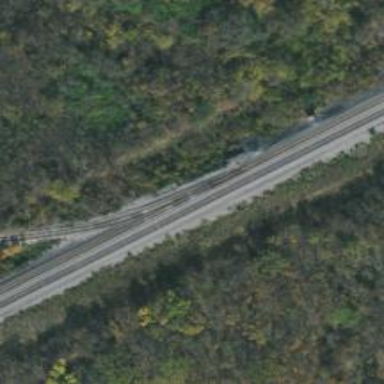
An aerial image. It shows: Railway track.